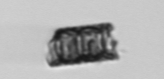
Label: Paralia_sulcata